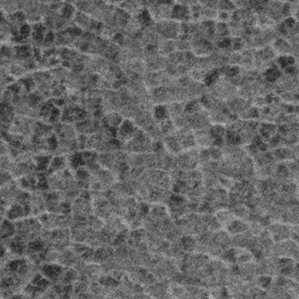
Label: frost